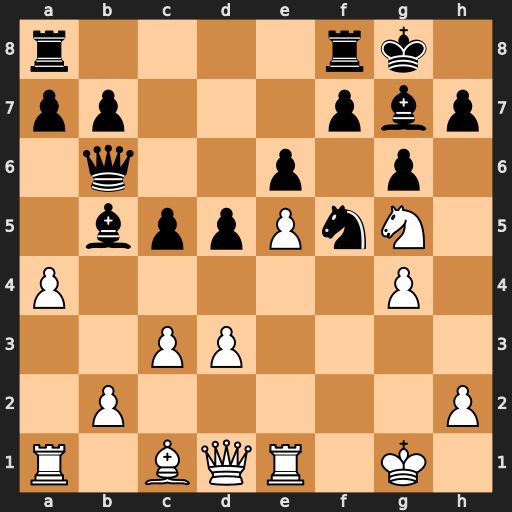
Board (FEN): r4rk1/pp3pbp/1q2p1p1/1bppPnN1/P5P1/2PP4/1P5P/R1BQR1K1
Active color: w
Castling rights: -
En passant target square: -
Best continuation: gxf5 exf5 axb5